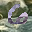
Label: 6